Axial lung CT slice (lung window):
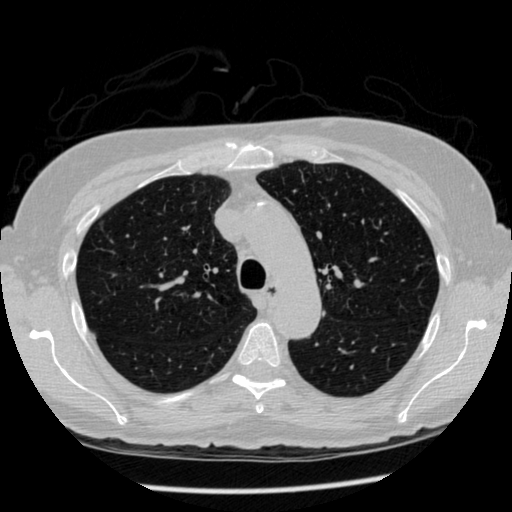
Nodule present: no